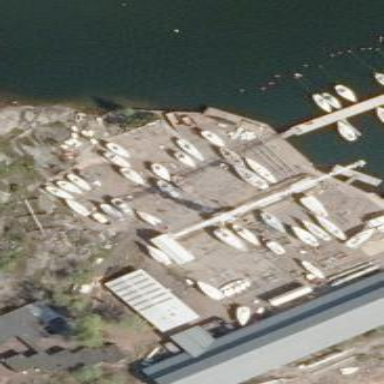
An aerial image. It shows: Boatyard along the waterway.